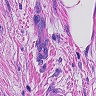
Metastatic tissue present: yes